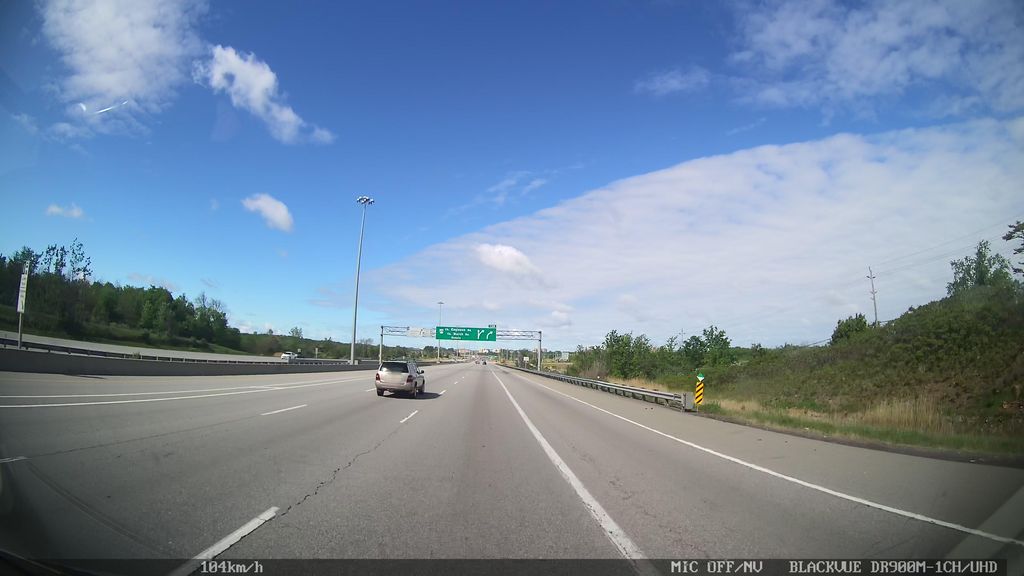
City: ottawa-gatineau